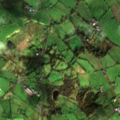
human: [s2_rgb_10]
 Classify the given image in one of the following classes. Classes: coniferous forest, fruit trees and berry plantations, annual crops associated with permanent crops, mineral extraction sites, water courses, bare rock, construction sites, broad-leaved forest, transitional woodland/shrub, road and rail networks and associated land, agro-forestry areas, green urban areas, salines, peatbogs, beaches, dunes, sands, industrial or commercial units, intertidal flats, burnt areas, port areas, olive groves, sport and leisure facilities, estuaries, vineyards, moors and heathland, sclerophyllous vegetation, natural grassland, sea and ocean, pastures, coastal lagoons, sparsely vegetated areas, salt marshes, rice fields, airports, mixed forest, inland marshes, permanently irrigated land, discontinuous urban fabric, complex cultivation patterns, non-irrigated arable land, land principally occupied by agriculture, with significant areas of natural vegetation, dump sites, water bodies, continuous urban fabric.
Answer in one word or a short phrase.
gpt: pastures, land principally occupied by agriculture, with significant areas of natural vegetation